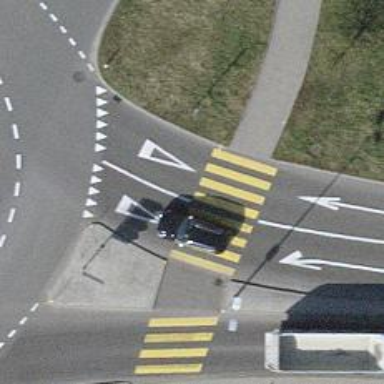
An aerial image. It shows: Marked crossing with zebra markings.